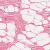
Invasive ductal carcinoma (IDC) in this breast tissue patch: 0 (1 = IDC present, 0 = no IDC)